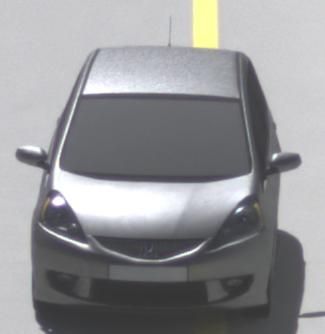
Make: Honda
Model: Jazz 1.2
Detailed model: Jazz (III) (11/08 - 04/11)
Model produced from: 2008/11
Model produced until: 2010/10
Doors: 5
Color: gray
Road condition: dry road
Daytime: midday
Contrast: high contrast